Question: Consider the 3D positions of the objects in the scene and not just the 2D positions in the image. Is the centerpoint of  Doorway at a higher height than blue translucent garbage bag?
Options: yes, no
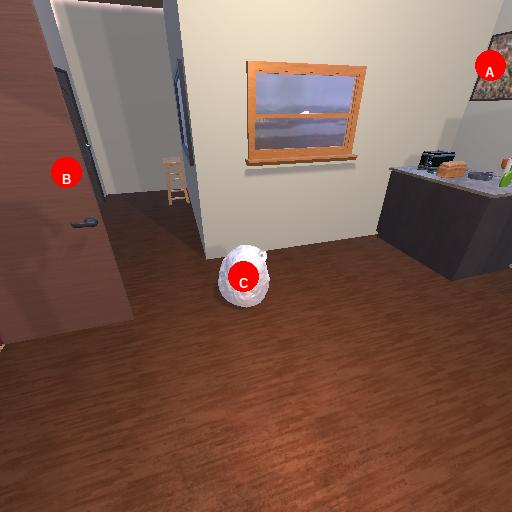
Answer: yes